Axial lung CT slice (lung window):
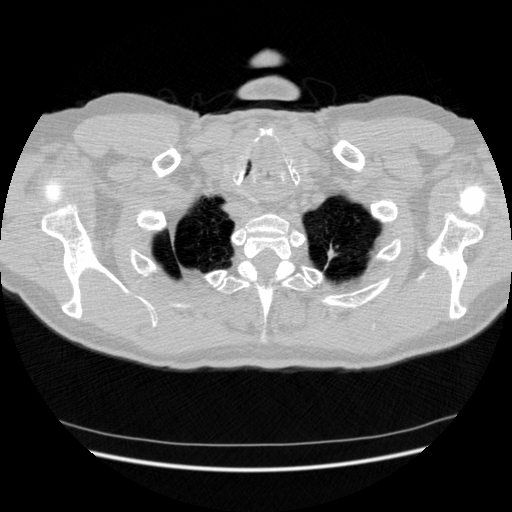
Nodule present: no